Question: >
<URL>
How can I adjust the width between tick marks and the raster margin, as show in the image

Thanks.
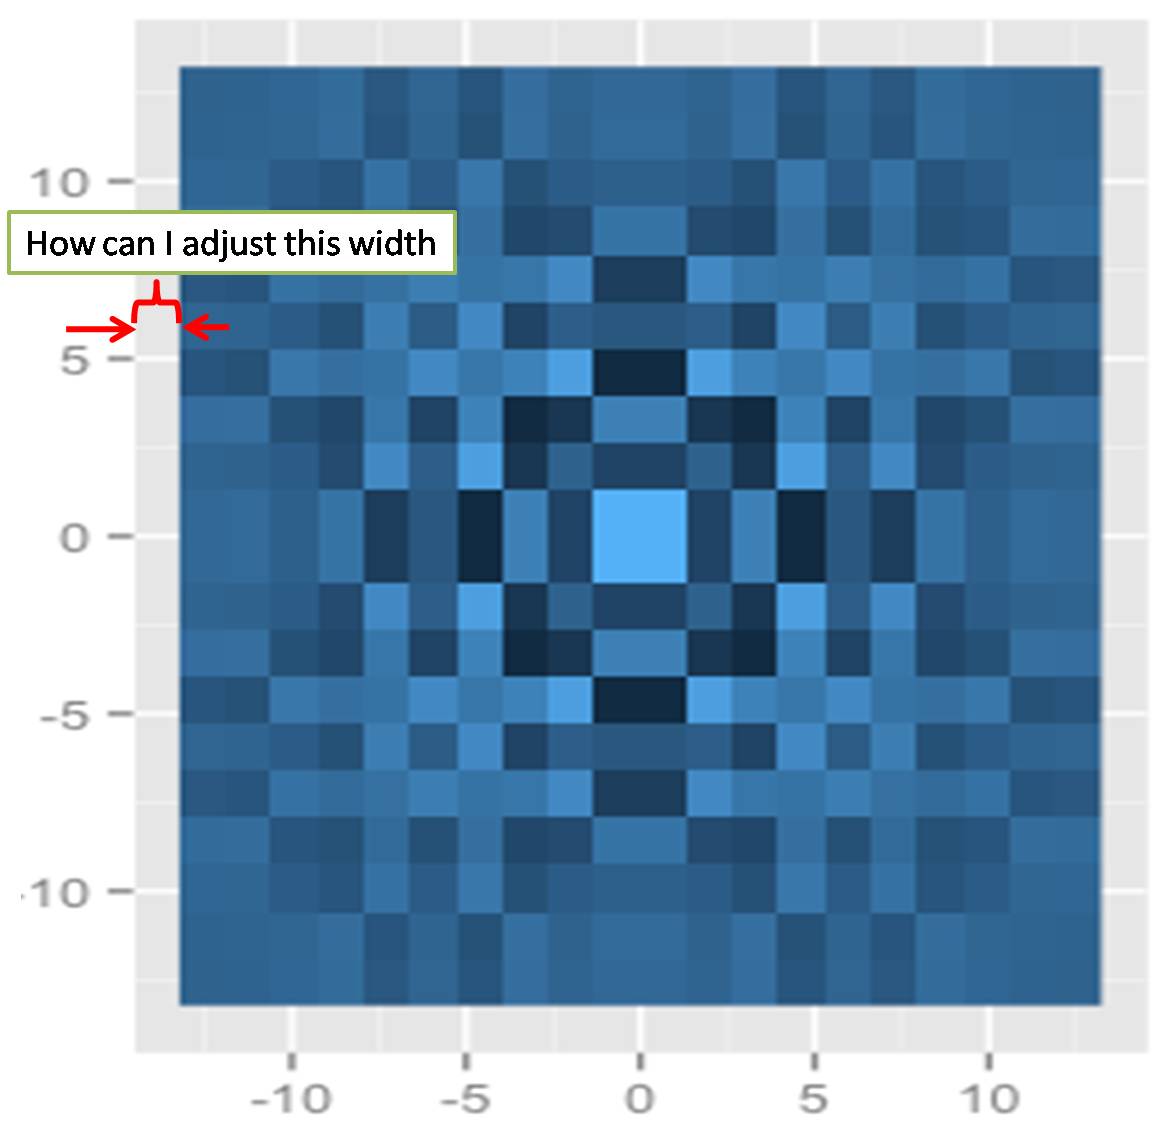
Answer: You need to set 'expand=c(0, 0)' in your axis scales.
You can read all about this in '?continuous_scale'. Quoting:
> expand
a numeric vector of length two, giving a multiplicative and
additive constant used to expand the range of the scales so that there
is a small gap between the data and the axes.
'''
library(ggplot2)
pp <- function (n,r=4) {
x <- seq(-r*pi, r*pi, len=n)
df <- expand.grid(x=x, y=x)
df$r <- sqrt(df$x^2 + df$y^2)
df$z <- cos(df$r^2)*exp(-df$r/6)
df
}
ggplot(pp(20), aes(x=x,y=y)) +
geom_tile(aes(fill=z)) +
scale_fill_gradient(low="green", high="red") +
scale_x_continuous(expand=c(0, 0)) +
scale_y_continuous(expand=c(0, 0))
'''